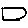
Label: square